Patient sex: F
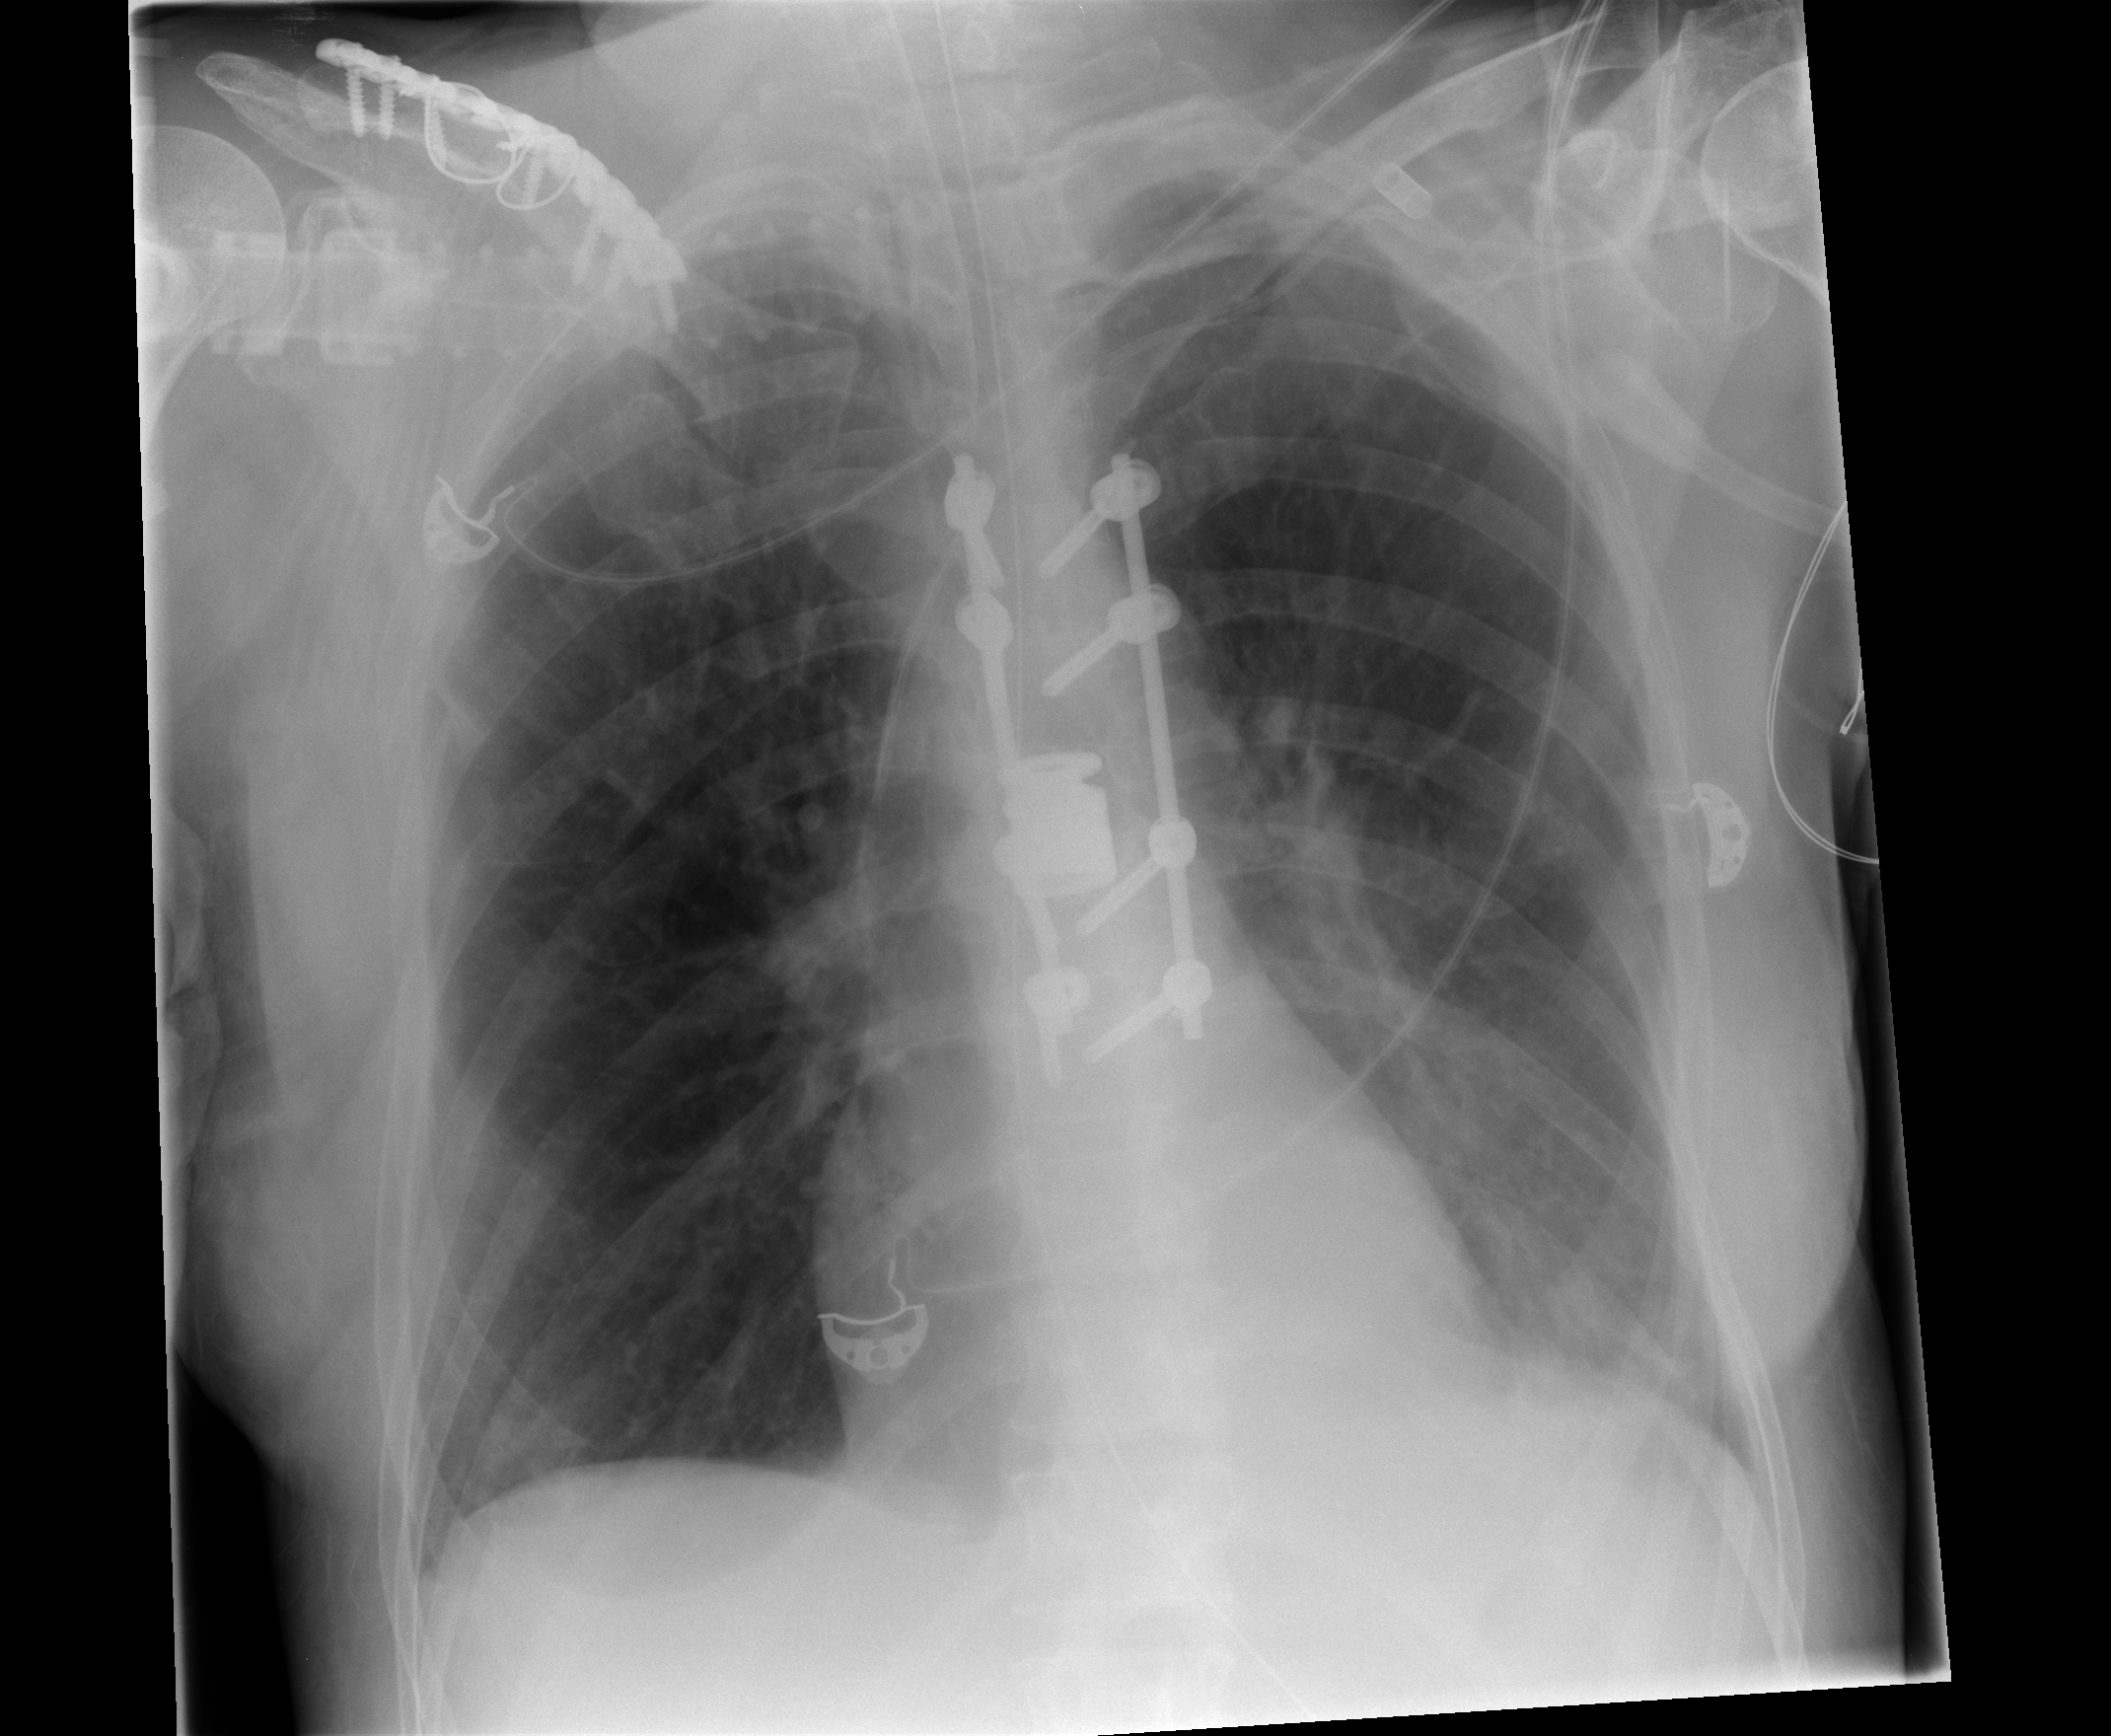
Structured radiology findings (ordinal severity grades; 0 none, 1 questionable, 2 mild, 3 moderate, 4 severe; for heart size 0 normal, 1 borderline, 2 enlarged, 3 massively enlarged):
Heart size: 0
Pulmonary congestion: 0
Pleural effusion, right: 2
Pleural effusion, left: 0
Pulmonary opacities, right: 0
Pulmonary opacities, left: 2
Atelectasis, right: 2
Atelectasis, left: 2